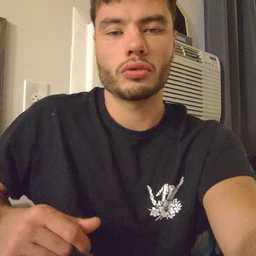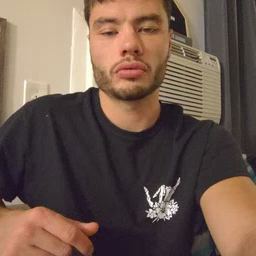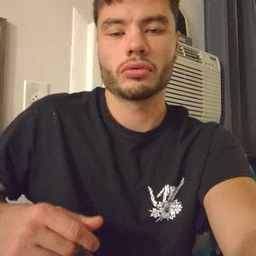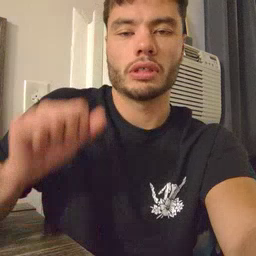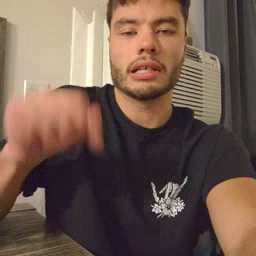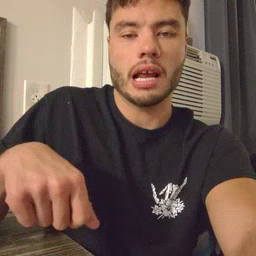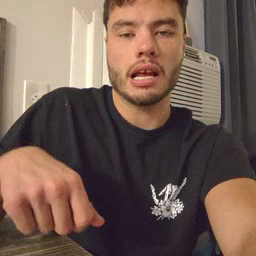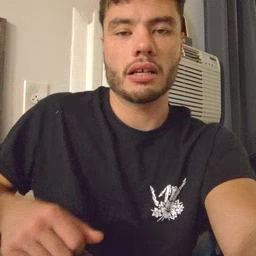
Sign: can